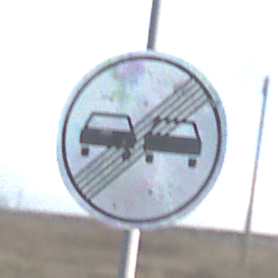
Verkehrszeichen: EndeUeberholverbot
Umgebung: Outdoor, RoadRail
Tageszeit: SunriseSunset
Wetter: PartlyCloudy
Licht: Natural
Jahreszeit: NotSpecified
Kontrast: LowContrast